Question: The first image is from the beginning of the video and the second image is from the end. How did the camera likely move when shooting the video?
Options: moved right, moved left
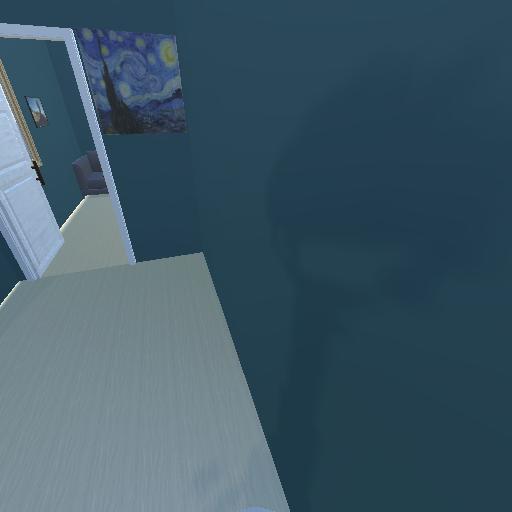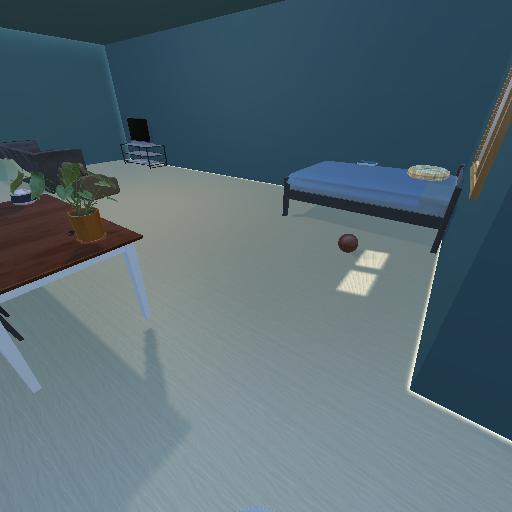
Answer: moved right